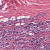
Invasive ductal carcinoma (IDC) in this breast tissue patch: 0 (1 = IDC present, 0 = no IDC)